Question: I am stuck trying to solve this problem:
I have a set of data points, that correspond to a set of time values. i.e. 'values =[1,2,3,4,5,6,7,8,4] times = [0.1,0.2,0.3,0.4]...' and so on, it's a sample rate of 10hz.
I need to find the time spent between two limits. so for example if my limits are 3 and 5 inclusive then 3,4,5,4 are in my limits.
if I calculate the time as number of ('points -1) /sample rate', or the start time and end time of the grouping, I will miss out the isolated data point (the second 4)
I have proposed to use an imaginary buffer of half the sample rate either side to model the isolated events.
but I am having trouble implementing this in code (python)
I need a way of iterating through the points, counting the number of points, with a pairing to be able to perform (number of points-1)/ sample rate. and also how to pick up the singular points and apply the buffer value to the number of points.
I can't seem to find the right combination of 'if' and 'while' statements to do this.

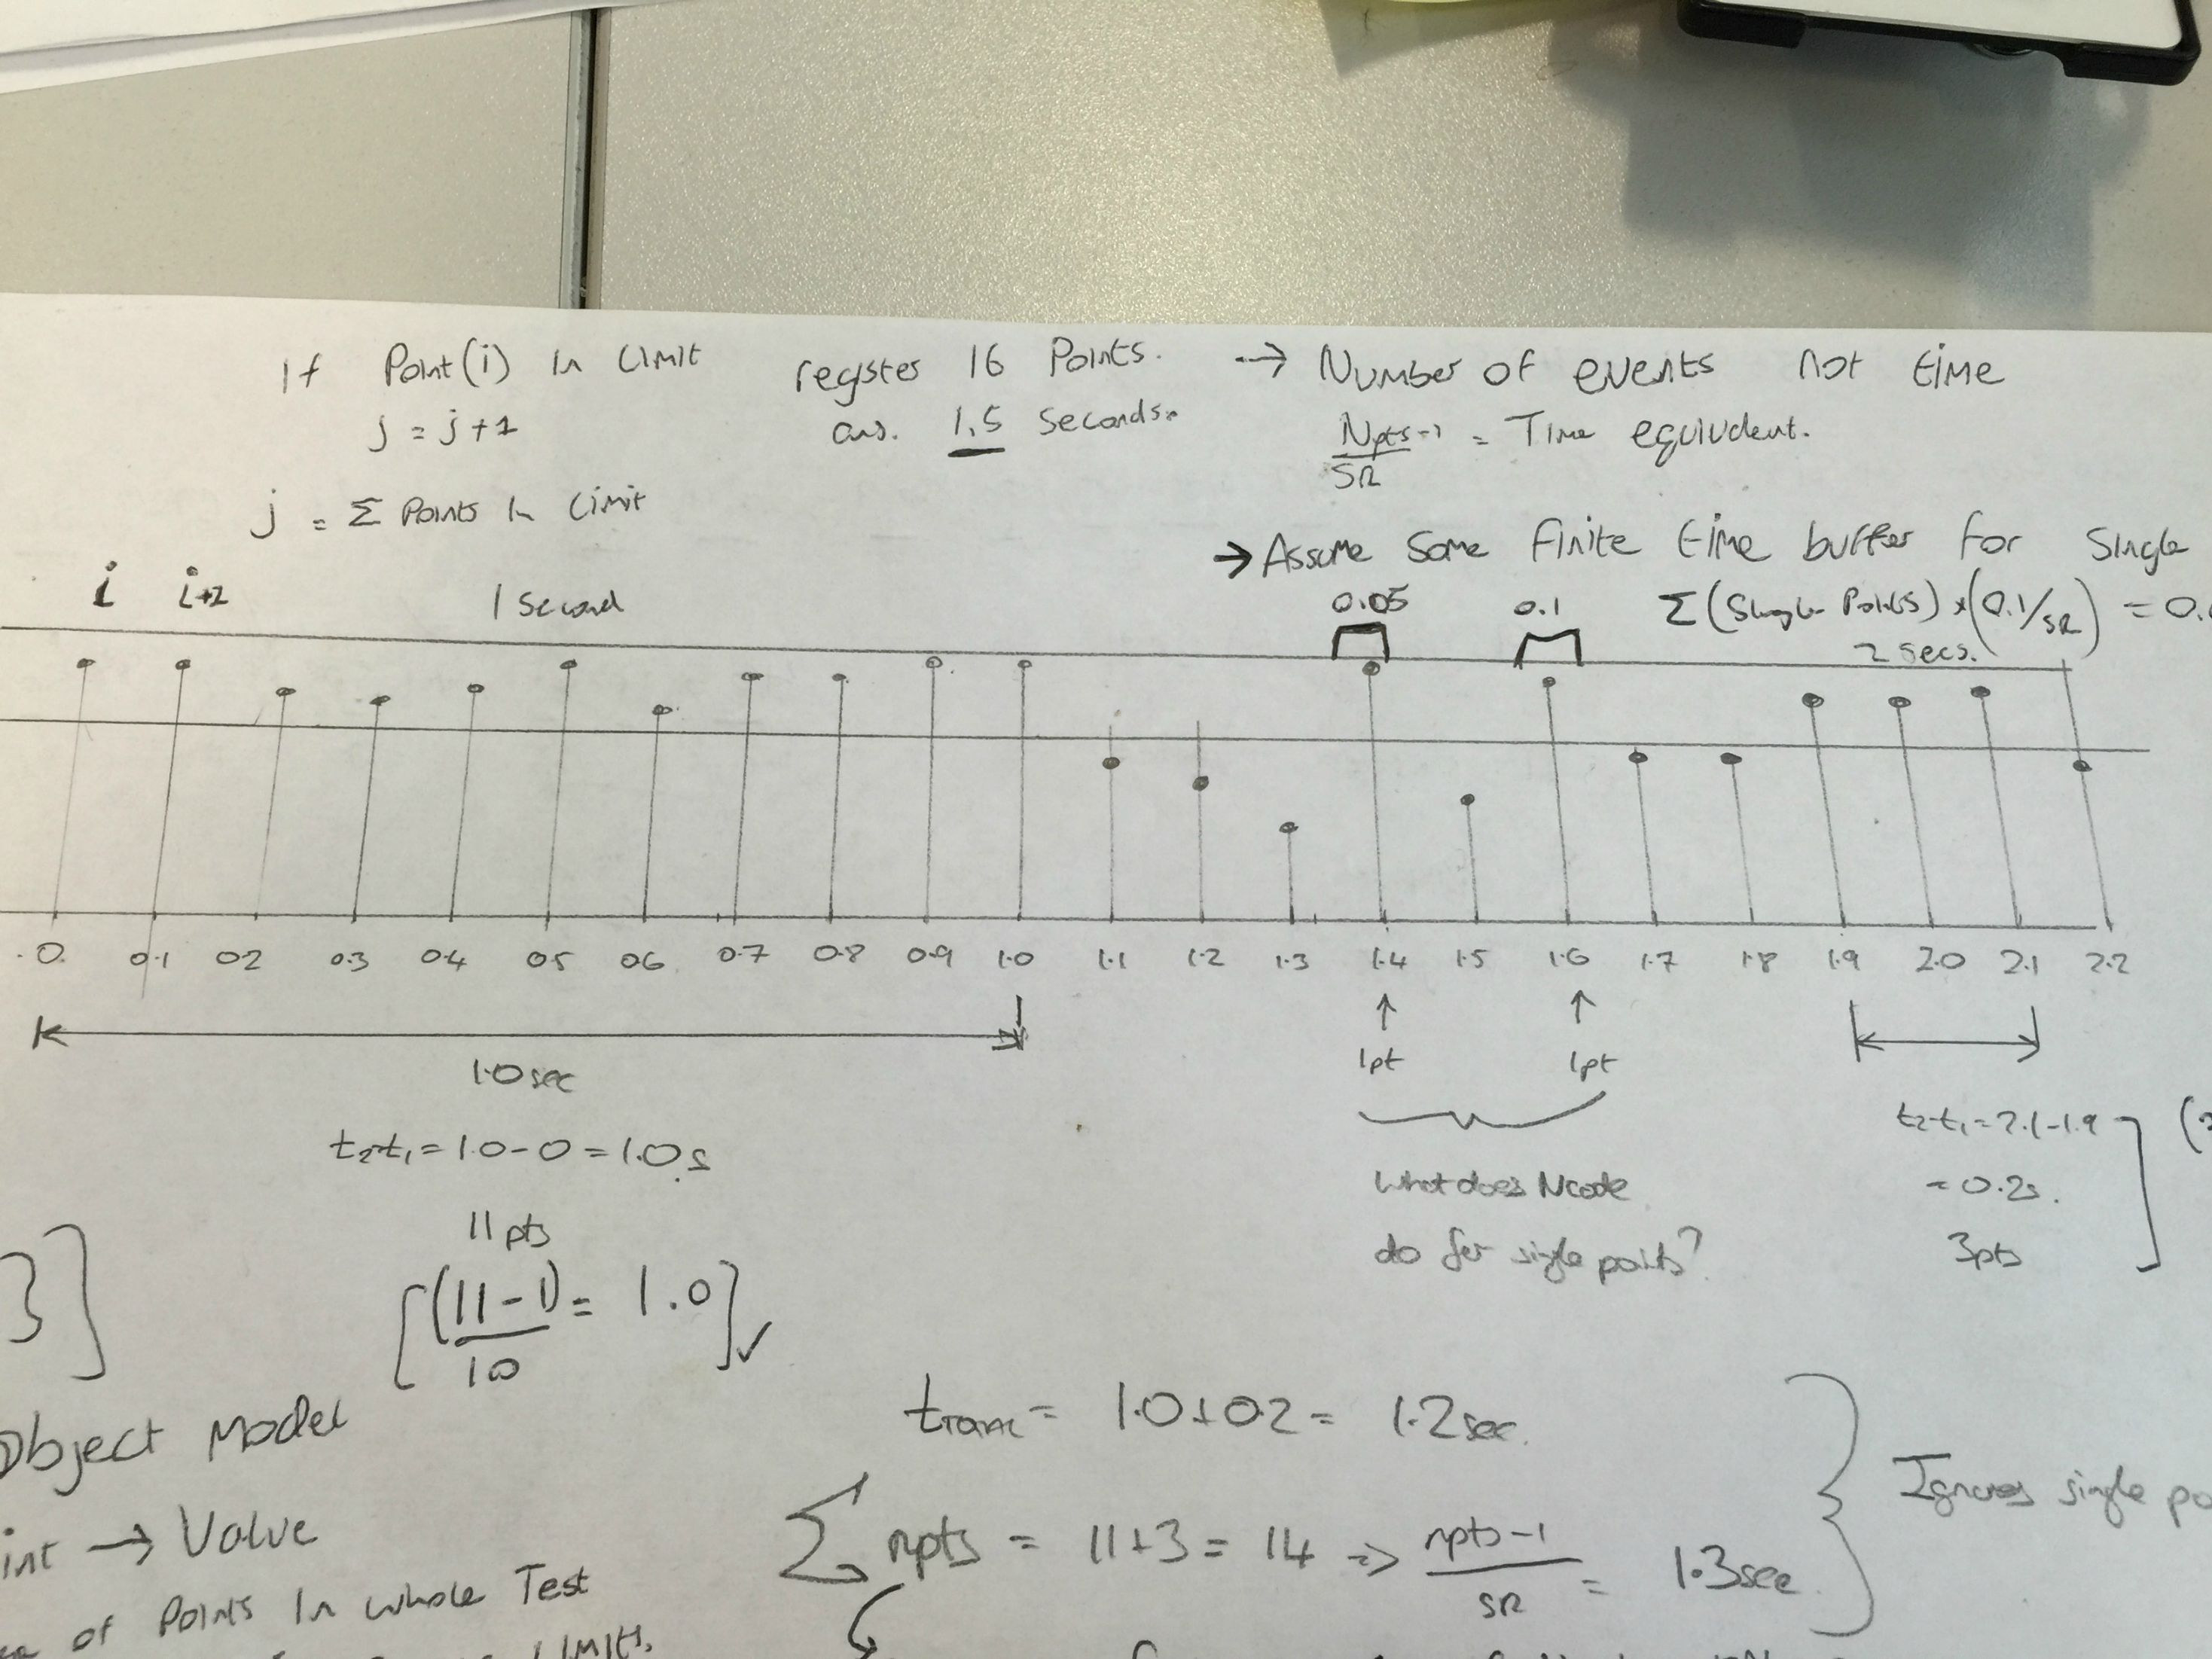
Answer: Here's a function that does what you want. Runs of multiple data points that are within the specified limits are given a time value equal to the number of data points times the sampling period (i.e. the reciprocal of the sampling frequency), isolated single points are given a value of half the sampling period.
'''
#!/usr/bin/env python
''' Estimate time of data points falling within specified limits
From http://stackoverflow.com/q/294<PHONE>
Written 2015.04.03 by PM 2Ring,
with help from Antti Haapala and Martijn Pieters
'''
from itertools import groupby
def estimate_time(values, lo_lim, hi_lim, sample_rate):
#Find values that are in range
in_range = [lo_lim <= v <= hi_lim for v in values]
#Find runs of in-range values
runs = [sum(1 for _ in group) for v, group in groupby(in_range) if v]
#Estimate total time spent in-range
total_time = sum(v if v > 1 else 0.5 for v in runs)
return total_time / sample_rate
values = [1, 2, 3, 4, 5, 6, 7, 8, 4]
sample_rate = 10.0 # in Hz
lo_lim = 3
hi_lim = 5
print estimate_time(values, lo_lim, hi_lim, sample_rate)
'''
'''
0.35
'''
To check that this code really does what you want you can put some print statements into 'estimate_time()' to show the contents of 'in_range' and 'runs'.
---
One thing you can do to reduce memory requirements is to convert the list comprehensions into generator expressions. List comprehensions have to create a whole new list in memory (which is deleted once it goes out of scope); a generator expression is a little slower, but it doesn't need to build a list - results are generated as they're needed. The syntax is very similar - just replace the square brackets of the list comp with round brackets to turn it into a gen exp.
So change
'in_range = [lo_lim <= v <= hi_lim for v in values]'
to
'in_range = (lo_lim <= v <= hi_lim for v in values)'
and
'runs = [sum(1 for _ in group) for v, group in groupby(in_range) if v]'
to
'runs = (sum(1 for _ in group) for v, group in groupby(in_range) if v)'